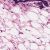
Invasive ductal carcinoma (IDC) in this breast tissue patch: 0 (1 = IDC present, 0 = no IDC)